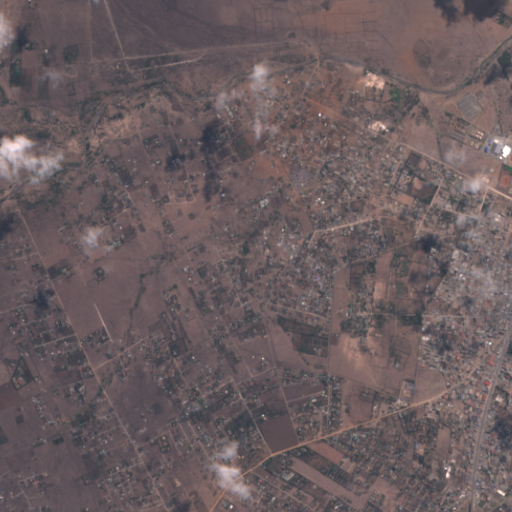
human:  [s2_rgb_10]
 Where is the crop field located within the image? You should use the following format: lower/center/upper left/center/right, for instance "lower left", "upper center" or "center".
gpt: The crop field is located in the center right of the image.
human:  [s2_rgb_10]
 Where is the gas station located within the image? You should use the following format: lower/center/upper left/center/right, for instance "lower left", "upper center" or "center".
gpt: The gas station is located in the lower right of the image.
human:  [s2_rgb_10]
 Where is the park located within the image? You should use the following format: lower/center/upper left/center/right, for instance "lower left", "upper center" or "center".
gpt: The park is located in the center right of the image.
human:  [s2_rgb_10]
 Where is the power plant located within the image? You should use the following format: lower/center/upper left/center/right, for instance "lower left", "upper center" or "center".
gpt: The power plant is located in the upper right of the image.
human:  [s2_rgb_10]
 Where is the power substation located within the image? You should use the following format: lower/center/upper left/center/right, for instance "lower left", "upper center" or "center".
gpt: The power substation is located in the upper right of the image.
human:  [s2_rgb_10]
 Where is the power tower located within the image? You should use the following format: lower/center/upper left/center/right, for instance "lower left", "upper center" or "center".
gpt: The power tower is located in the upper of the image.
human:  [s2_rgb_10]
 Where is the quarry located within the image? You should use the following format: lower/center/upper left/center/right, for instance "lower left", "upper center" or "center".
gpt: There is no quarry in the image.